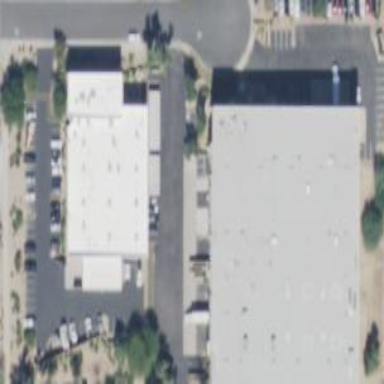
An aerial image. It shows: Commercial building with flat roof.